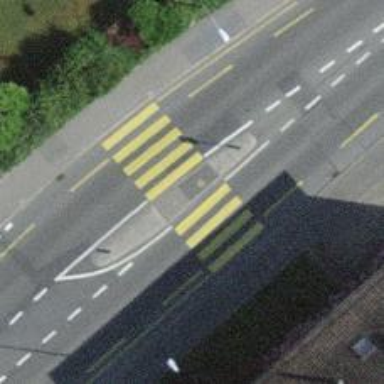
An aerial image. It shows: Pedestrian crossing with zebra markings on footway.